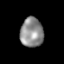
Tissue: lung
Cell type: Epithelial cells
Senescence score: 0.1855
Nuclear area (px): 663
Mean DAPI intensity: 141.483